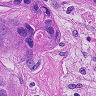
Metastatic tissue present: yes